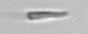
Label: fiber